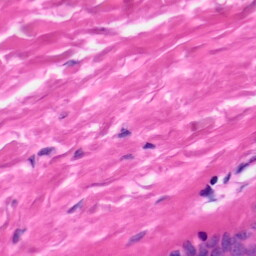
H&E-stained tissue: Skin